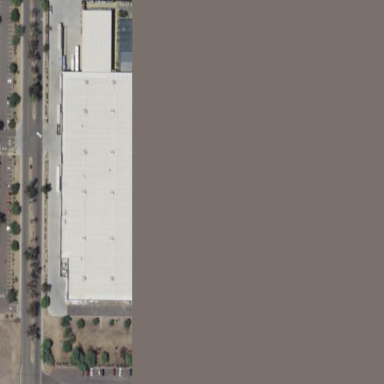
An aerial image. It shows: Retail area.